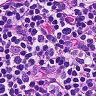
Metastatic tissue present: no